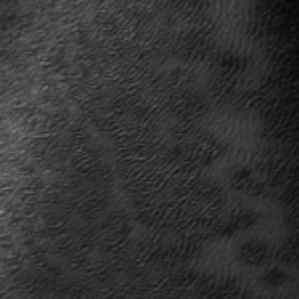
Label: frost